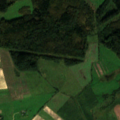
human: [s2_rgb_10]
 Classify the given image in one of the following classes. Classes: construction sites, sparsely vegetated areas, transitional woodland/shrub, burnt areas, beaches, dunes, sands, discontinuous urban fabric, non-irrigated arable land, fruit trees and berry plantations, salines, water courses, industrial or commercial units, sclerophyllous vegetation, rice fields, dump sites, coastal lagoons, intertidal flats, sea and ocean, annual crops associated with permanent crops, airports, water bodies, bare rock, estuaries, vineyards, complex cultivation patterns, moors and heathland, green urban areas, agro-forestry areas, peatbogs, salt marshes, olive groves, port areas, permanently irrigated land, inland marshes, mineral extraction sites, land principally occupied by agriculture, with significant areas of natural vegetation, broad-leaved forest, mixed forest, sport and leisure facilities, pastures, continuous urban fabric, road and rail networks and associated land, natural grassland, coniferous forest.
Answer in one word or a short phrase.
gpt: non-irrigated arable land, complex cultivation patterns, land principally occupied by agriculture, with significant areas of natural vegetation, coniferous forest, mixed forest